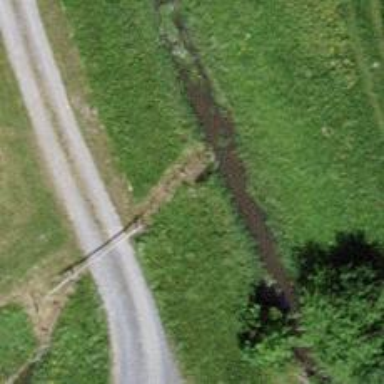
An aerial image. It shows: Drain passing through culvert tunnel.